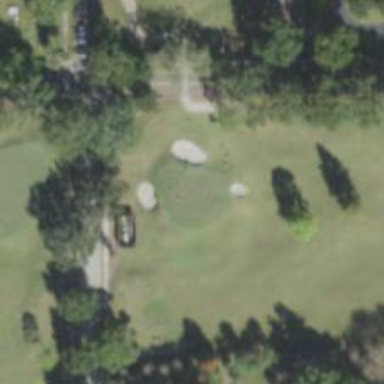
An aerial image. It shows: Golf hole.